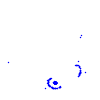
Particle: kaon